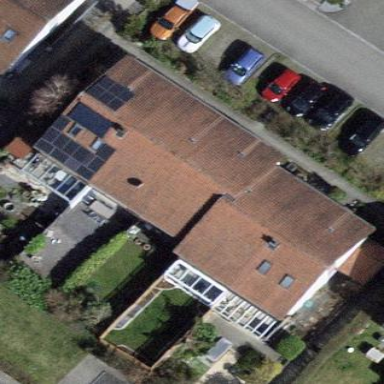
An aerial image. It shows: Terrace building.